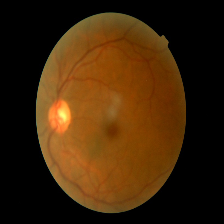
Diabetic retinopathy grade: Mild